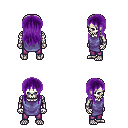
a pixel art fantasy rpg character, male body template, skeleton, chain tabard jacket, magenta pants, purple unkempt hairstyle, four views (front, back, left, right), 2x2 character sprite sheet, small pixel art, hard edges, no anti-aliasing